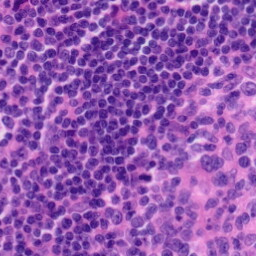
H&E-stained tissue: Tonsil